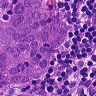
Metastatic tissue present: yes